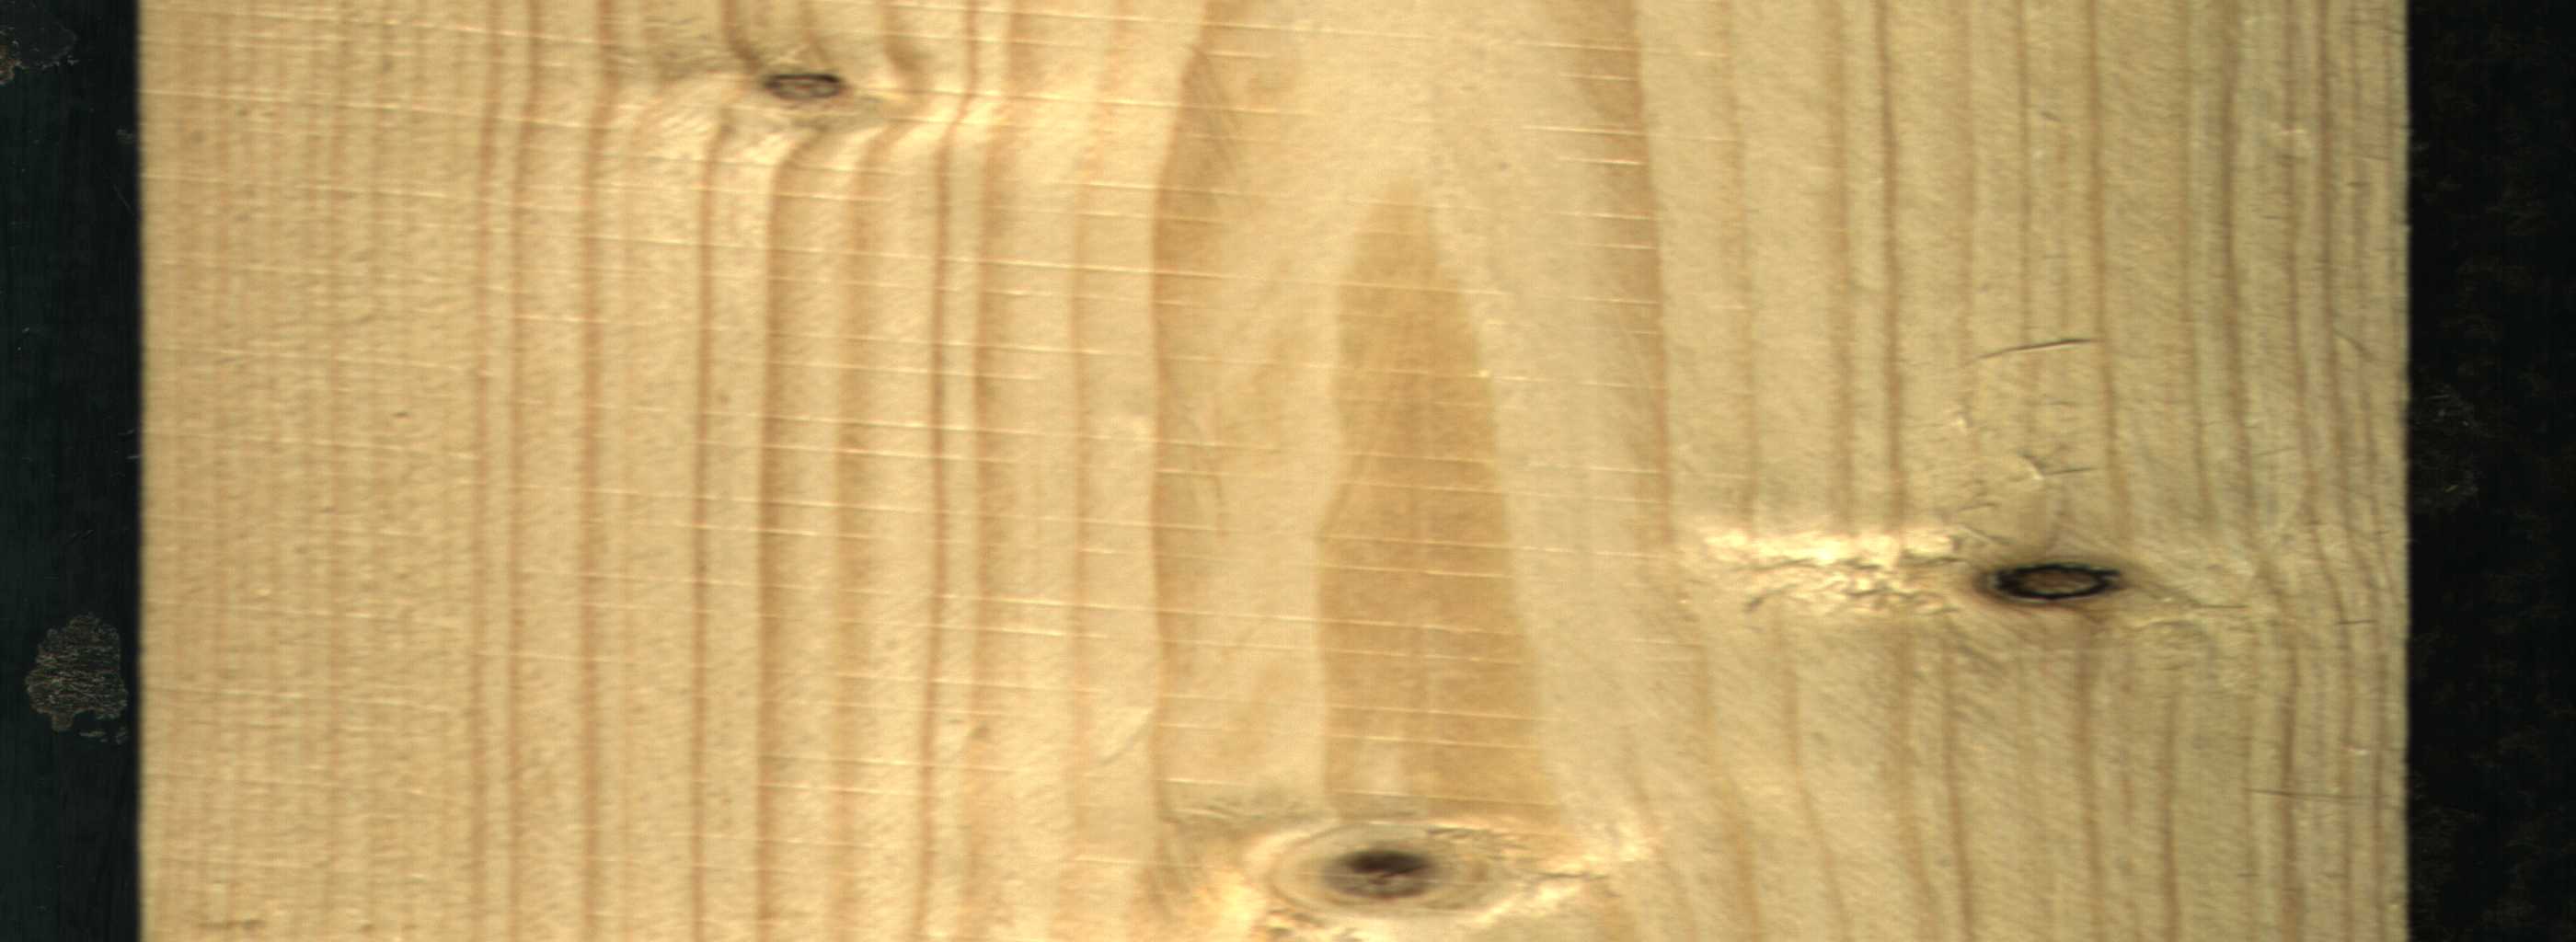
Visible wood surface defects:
Dead_Knot
Live_Knot
Live_Knot